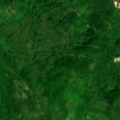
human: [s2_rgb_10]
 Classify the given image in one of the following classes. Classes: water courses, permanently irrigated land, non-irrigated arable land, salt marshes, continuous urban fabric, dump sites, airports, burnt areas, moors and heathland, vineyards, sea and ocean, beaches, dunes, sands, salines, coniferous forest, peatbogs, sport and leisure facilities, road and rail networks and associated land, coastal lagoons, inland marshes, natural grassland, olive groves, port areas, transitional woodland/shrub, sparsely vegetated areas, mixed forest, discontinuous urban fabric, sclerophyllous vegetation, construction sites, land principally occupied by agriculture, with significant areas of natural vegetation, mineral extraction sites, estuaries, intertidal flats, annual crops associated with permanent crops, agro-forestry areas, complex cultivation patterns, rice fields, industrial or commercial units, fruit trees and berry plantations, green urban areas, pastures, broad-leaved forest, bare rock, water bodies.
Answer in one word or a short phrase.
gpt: land principally occupied by agriculture, with significant areas of natural vegetation, broad-leaved forest, transitional woodland/shrub